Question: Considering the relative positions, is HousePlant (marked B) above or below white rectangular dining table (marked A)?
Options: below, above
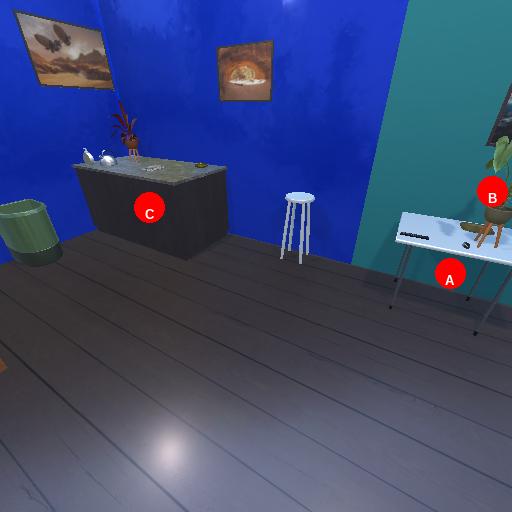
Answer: below